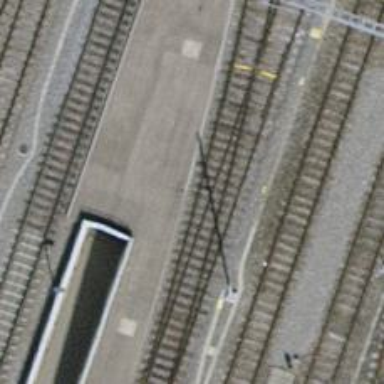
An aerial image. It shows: Single railway track with electrification through contact line.